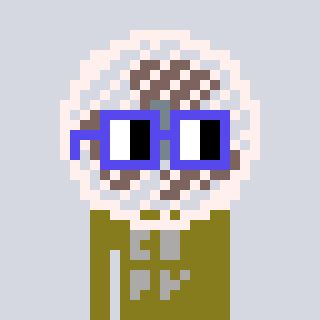
a pixel art character with square blue glasses, a fan-shaped head and a gunk-colored body on a cool background